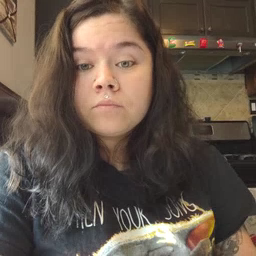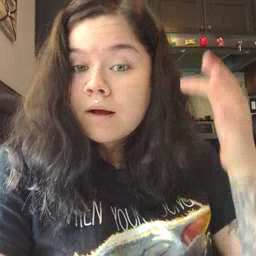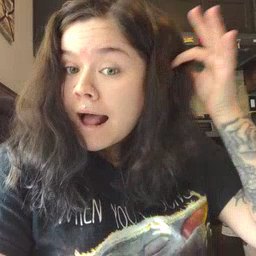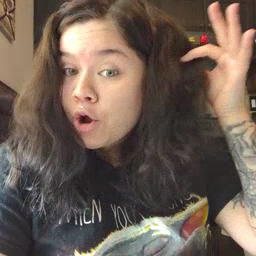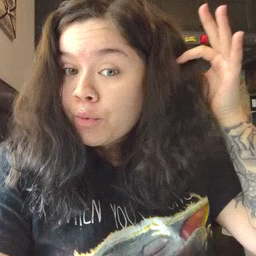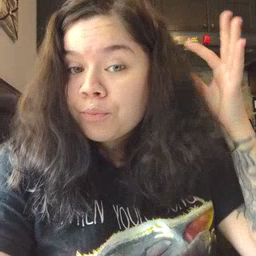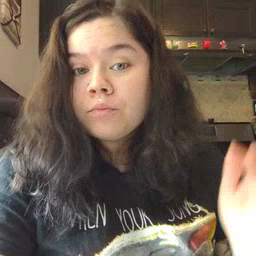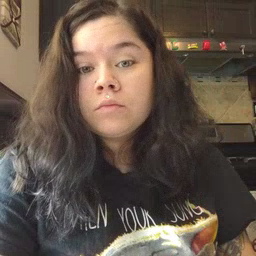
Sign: hair